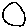
Label: circle